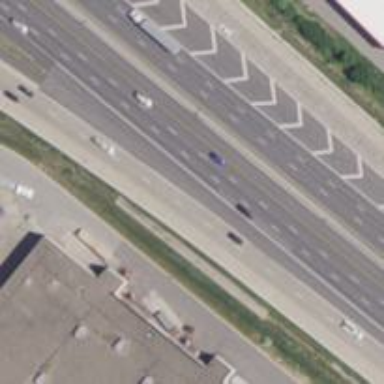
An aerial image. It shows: Onramp junction.